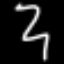
Label: squiggle